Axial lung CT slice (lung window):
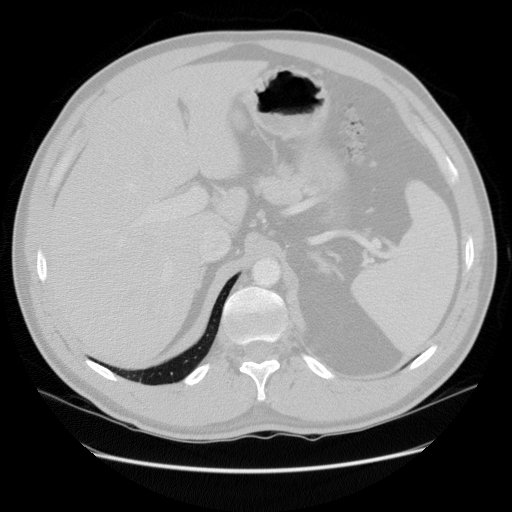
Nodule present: no